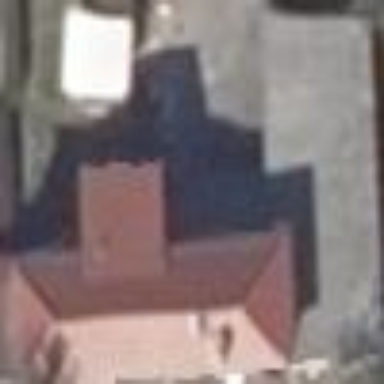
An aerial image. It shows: Simple house.